Interaction volume radius: 5 \u00c5
Interaction volume height: 15 \u00c5
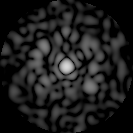
Disorder parameter: 0.822